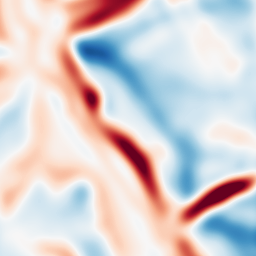
Category: multiscale
Decomposition family: log
Decomposition parameters: sigma: 10
Upsampling method: sinc_blackman
Upsampling parameters: scale: 2
kernel_size: 8
Upsampling scale: 2